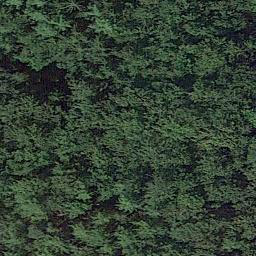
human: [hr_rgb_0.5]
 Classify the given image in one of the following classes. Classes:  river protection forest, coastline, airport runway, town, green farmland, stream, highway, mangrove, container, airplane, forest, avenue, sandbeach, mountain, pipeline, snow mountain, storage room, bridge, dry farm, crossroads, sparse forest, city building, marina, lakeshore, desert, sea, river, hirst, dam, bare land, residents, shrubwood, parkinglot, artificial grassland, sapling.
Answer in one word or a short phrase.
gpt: forest